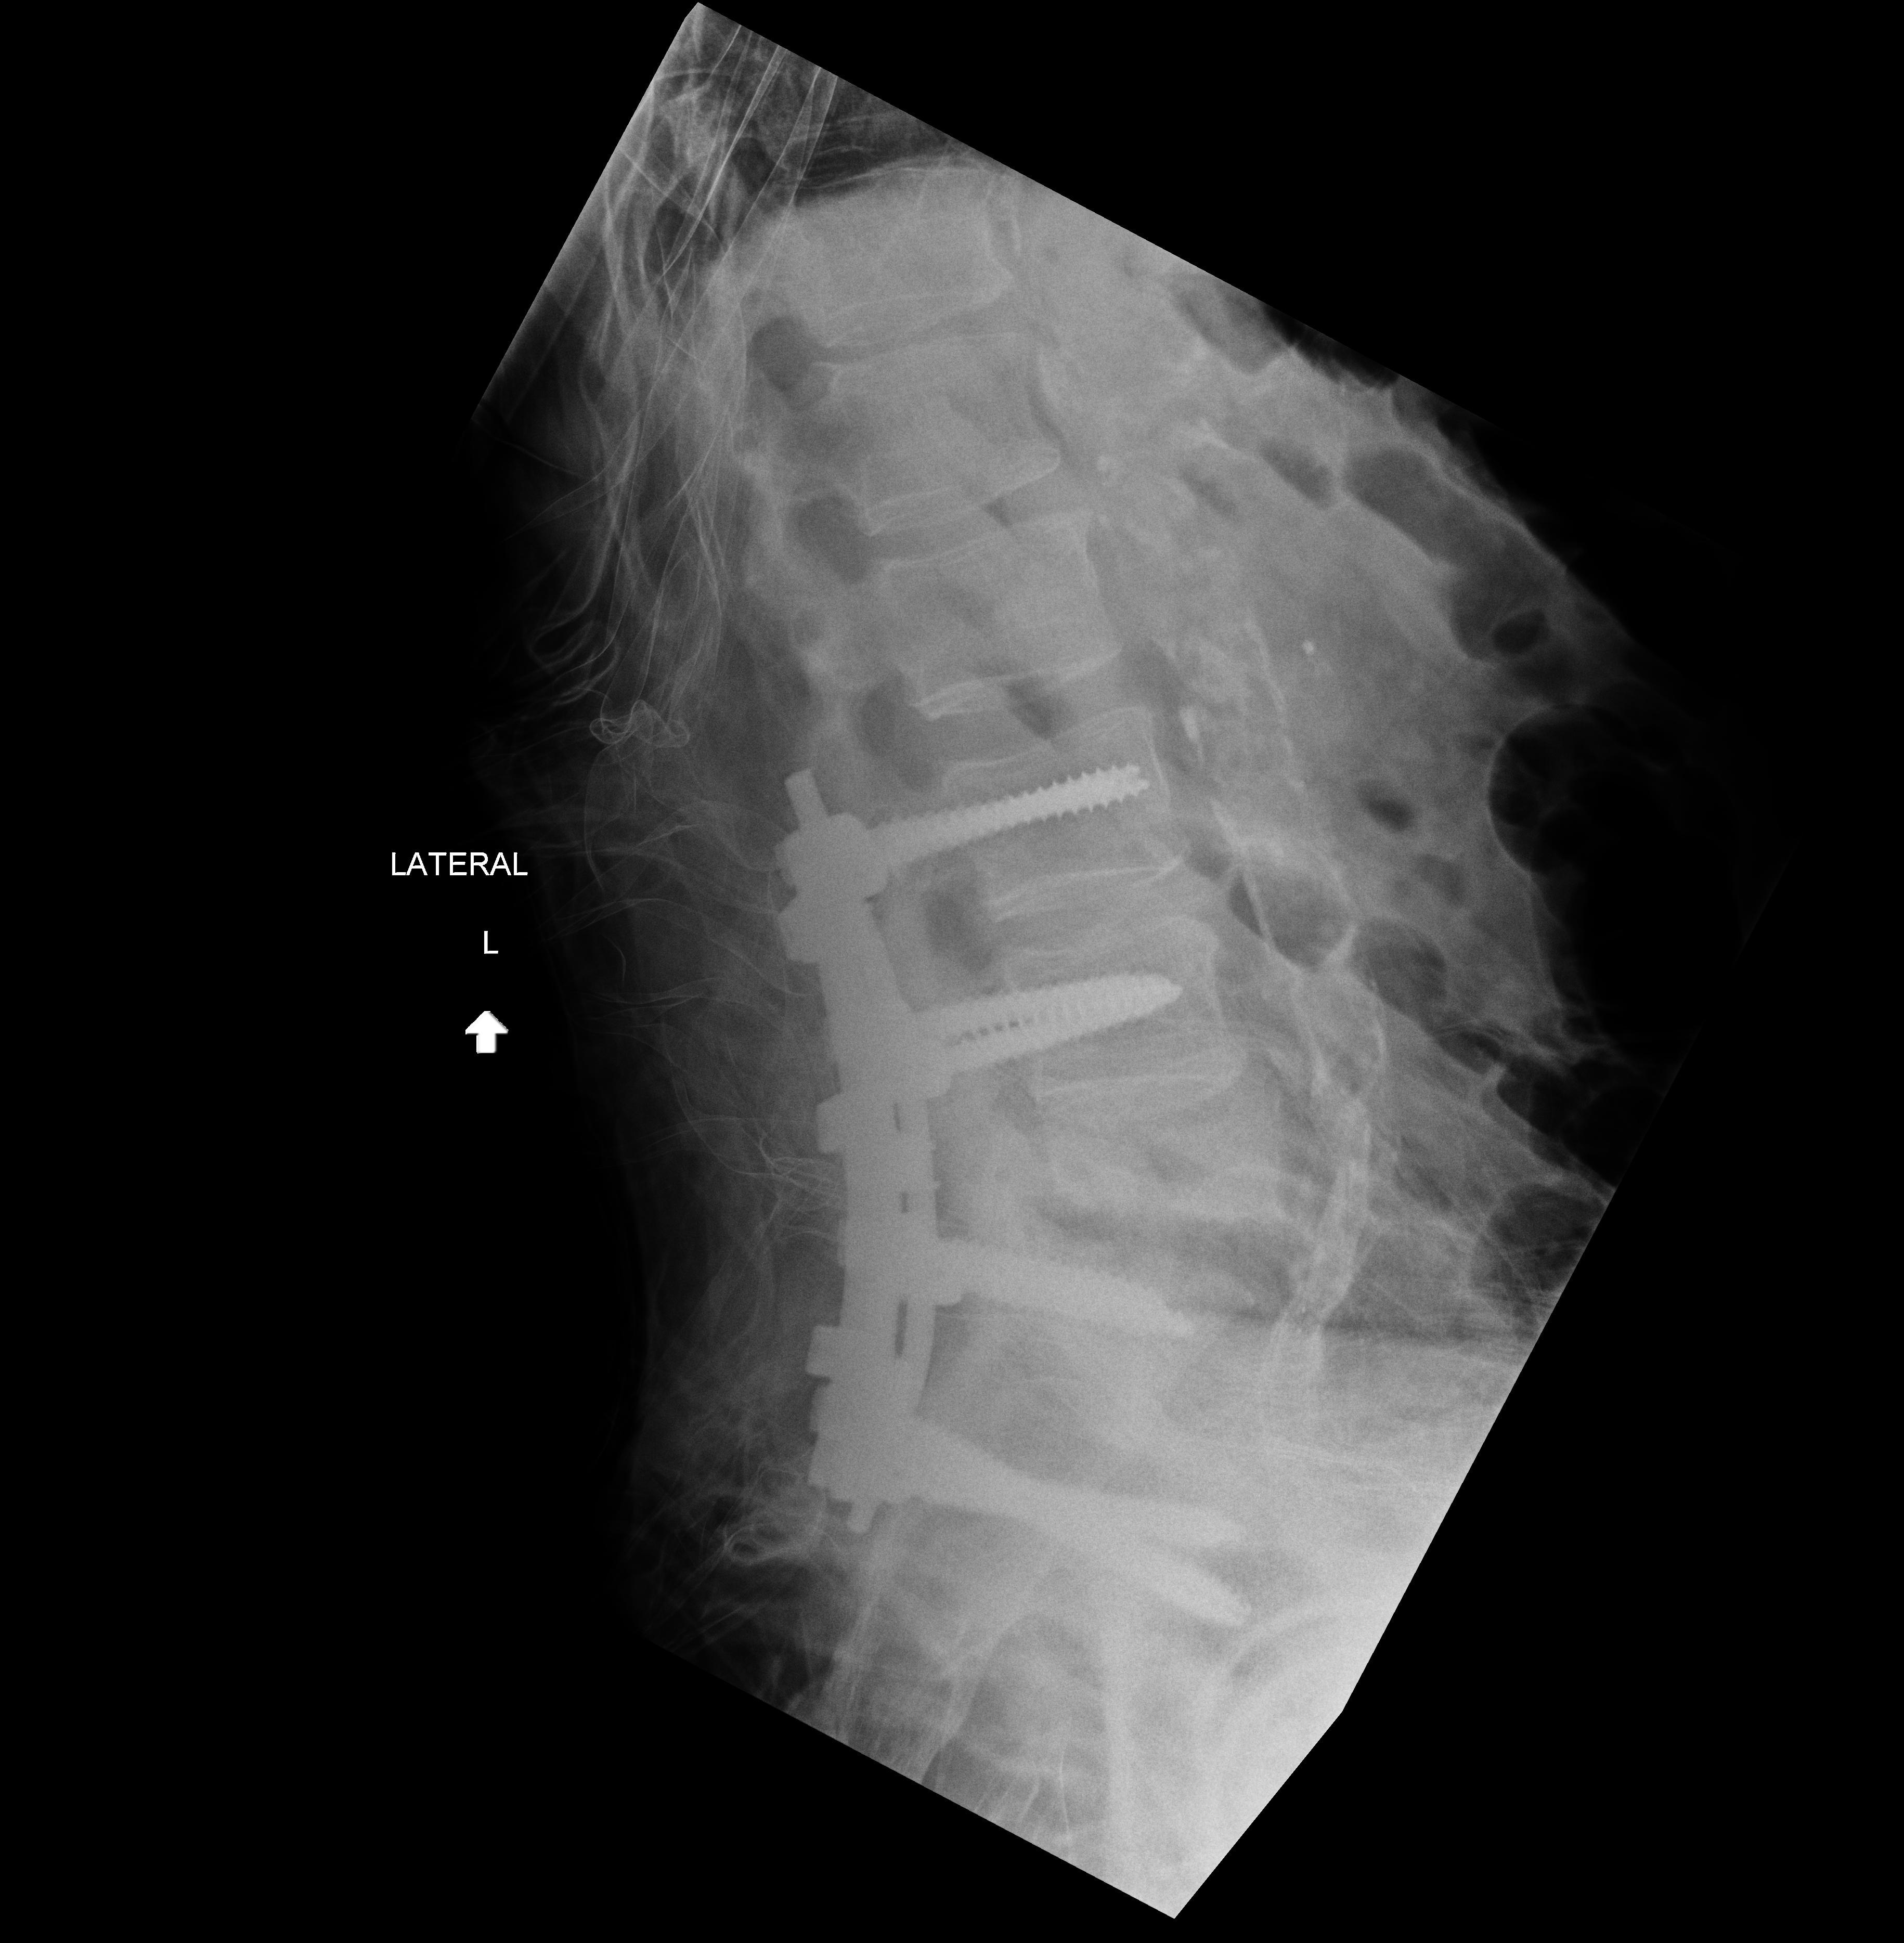
View: LATERAL
Implant manufacturer: Depuy expedium (Synthes)